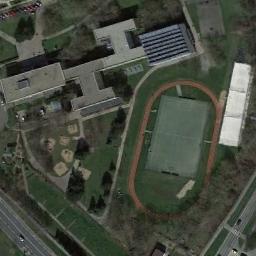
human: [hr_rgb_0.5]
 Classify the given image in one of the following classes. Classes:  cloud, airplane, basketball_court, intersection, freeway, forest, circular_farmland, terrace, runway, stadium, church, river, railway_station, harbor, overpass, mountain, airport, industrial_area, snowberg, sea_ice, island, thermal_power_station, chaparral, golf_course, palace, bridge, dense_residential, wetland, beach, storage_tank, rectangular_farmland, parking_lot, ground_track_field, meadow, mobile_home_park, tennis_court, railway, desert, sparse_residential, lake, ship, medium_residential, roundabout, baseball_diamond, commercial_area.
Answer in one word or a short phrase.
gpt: ground_track_field